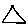
Label: triangle